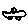
Label: car